Question:
How do I create a relationship between these 4 fact tables and 2 dim tables? How do I slice them based on quarter of the year? How to insert Q1 2023 into the fact tables?
When I change from Q1 to Q2 on the slicer, the count of MemberID doesn't change accordingly. Why is that? Thank you so much in advance.
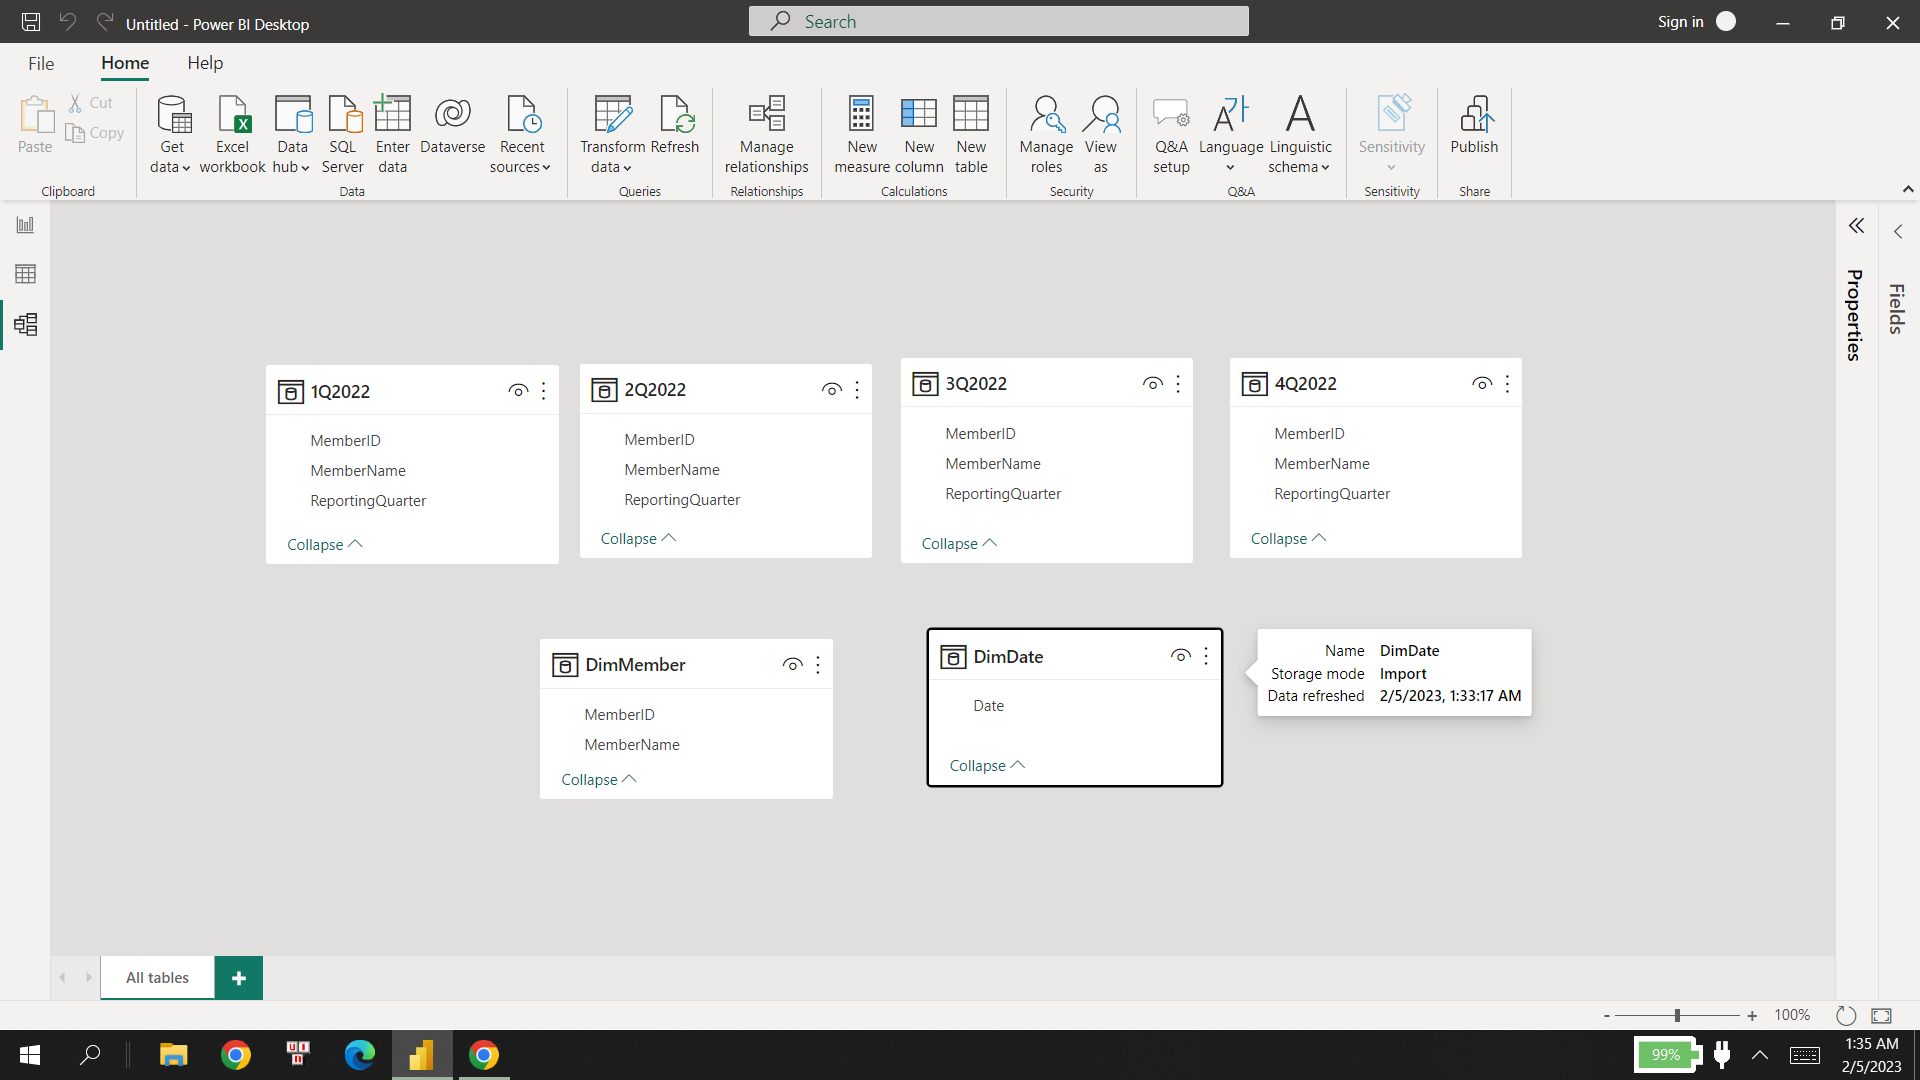
Answer: You need to reshape your data in Power Query. Append your 4 tables so you have a single fact table. You can also remove MemberName from your fact table as it is already in your dimension table so just retain MemberID in your fact.